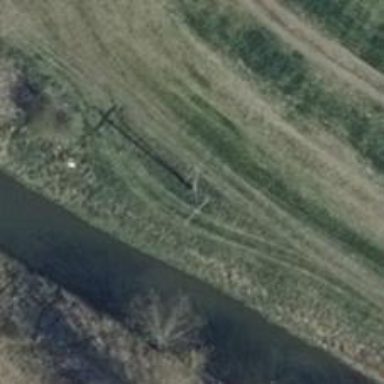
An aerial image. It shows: Power pole.